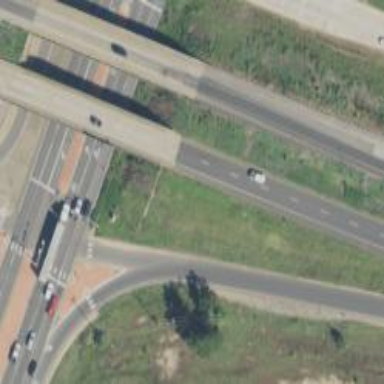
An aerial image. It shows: Bridge over trunk highway expressway.